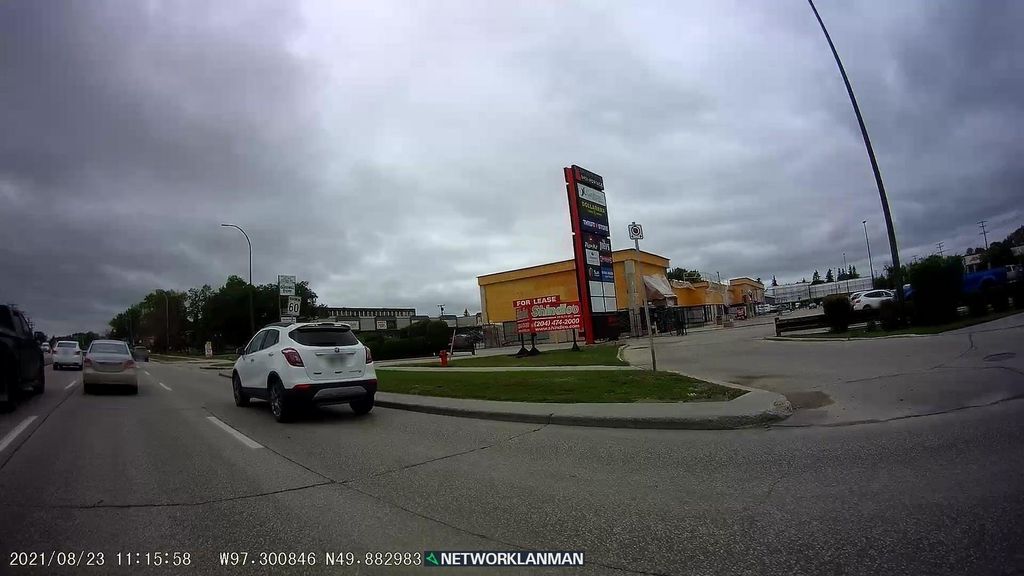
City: winnipeg